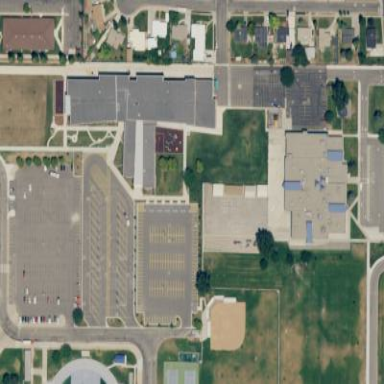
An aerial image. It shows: School.